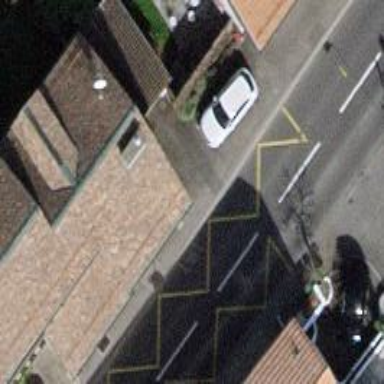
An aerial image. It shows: Asphalt sidewalk leading to public transport platform.